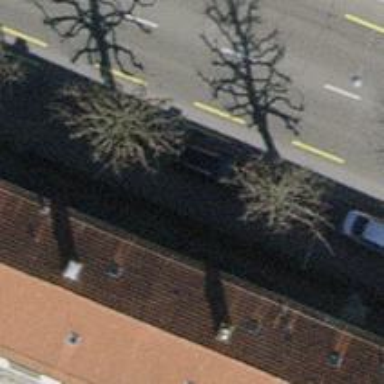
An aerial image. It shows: Avenue of trees.